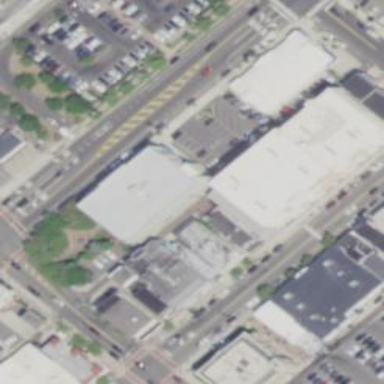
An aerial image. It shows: Commercial building.